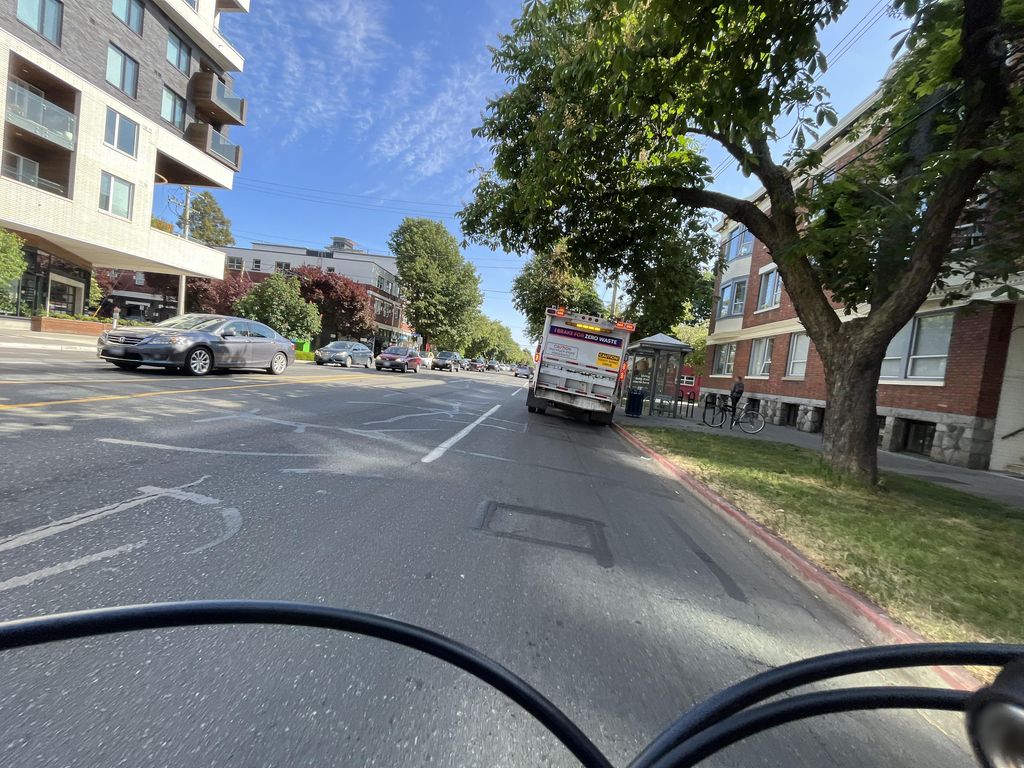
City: victoria